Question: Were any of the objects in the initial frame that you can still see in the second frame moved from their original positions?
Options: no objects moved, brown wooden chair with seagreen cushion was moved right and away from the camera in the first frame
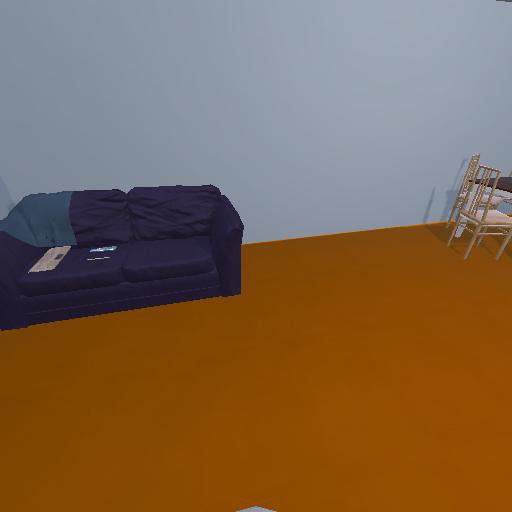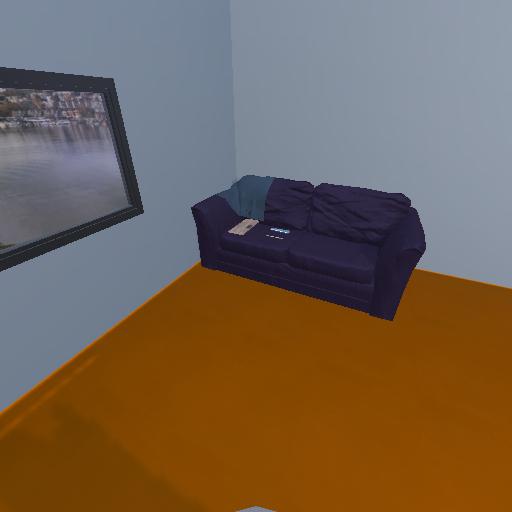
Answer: no objects moved